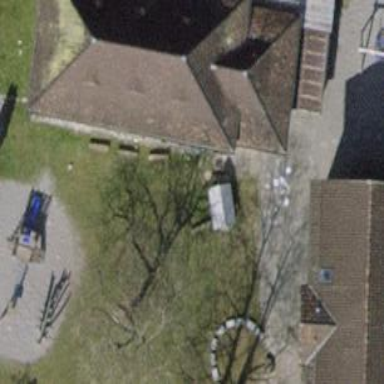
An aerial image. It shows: School building.